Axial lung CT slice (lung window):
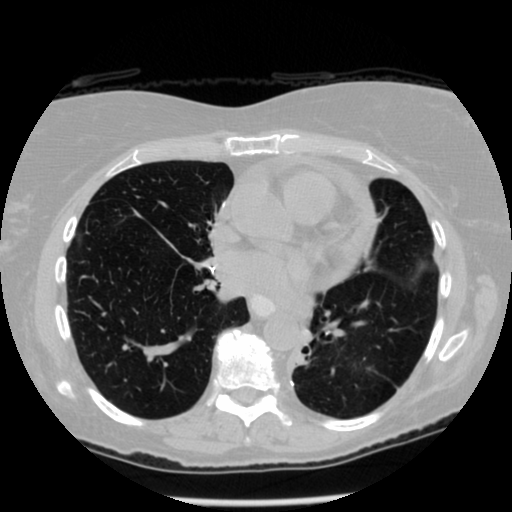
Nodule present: no